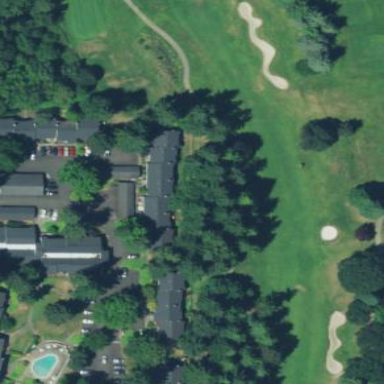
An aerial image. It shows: Golf fairway in the image.